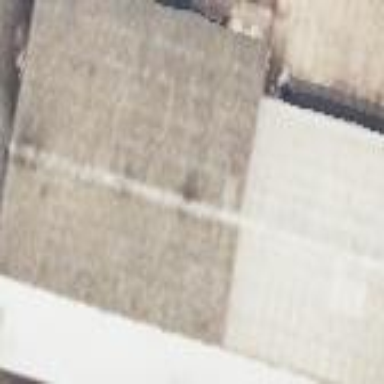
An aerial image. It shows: Industrial building.